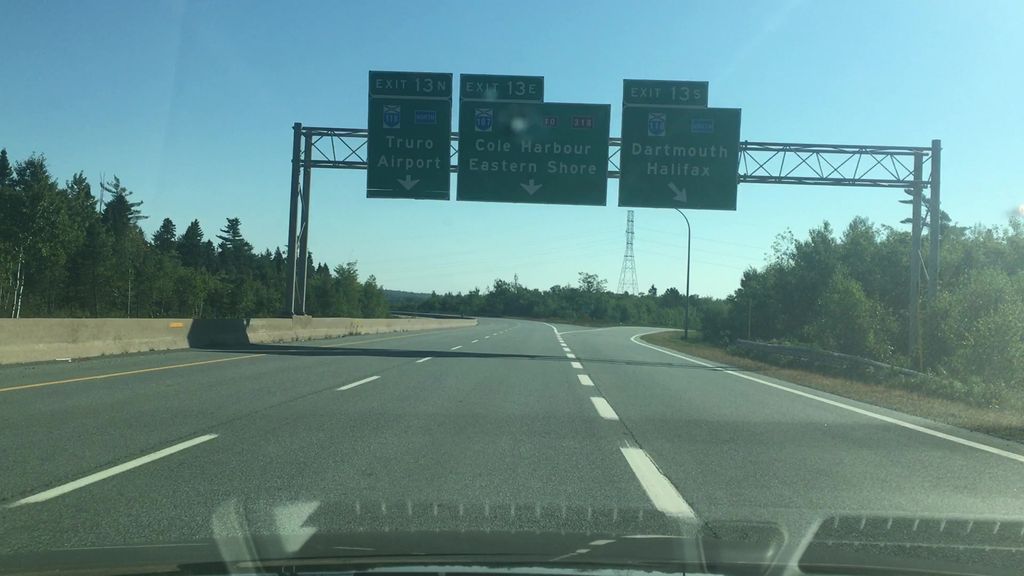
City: halifax